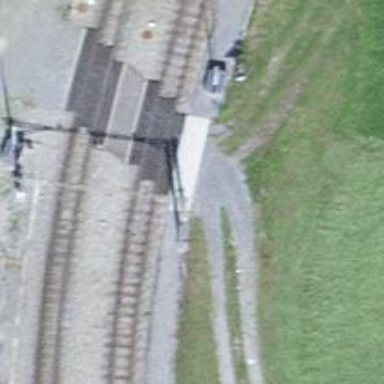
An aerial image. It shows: Track with grade 2 gravel surface.